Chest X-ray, PA view. Patient: 41 years old, sex F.
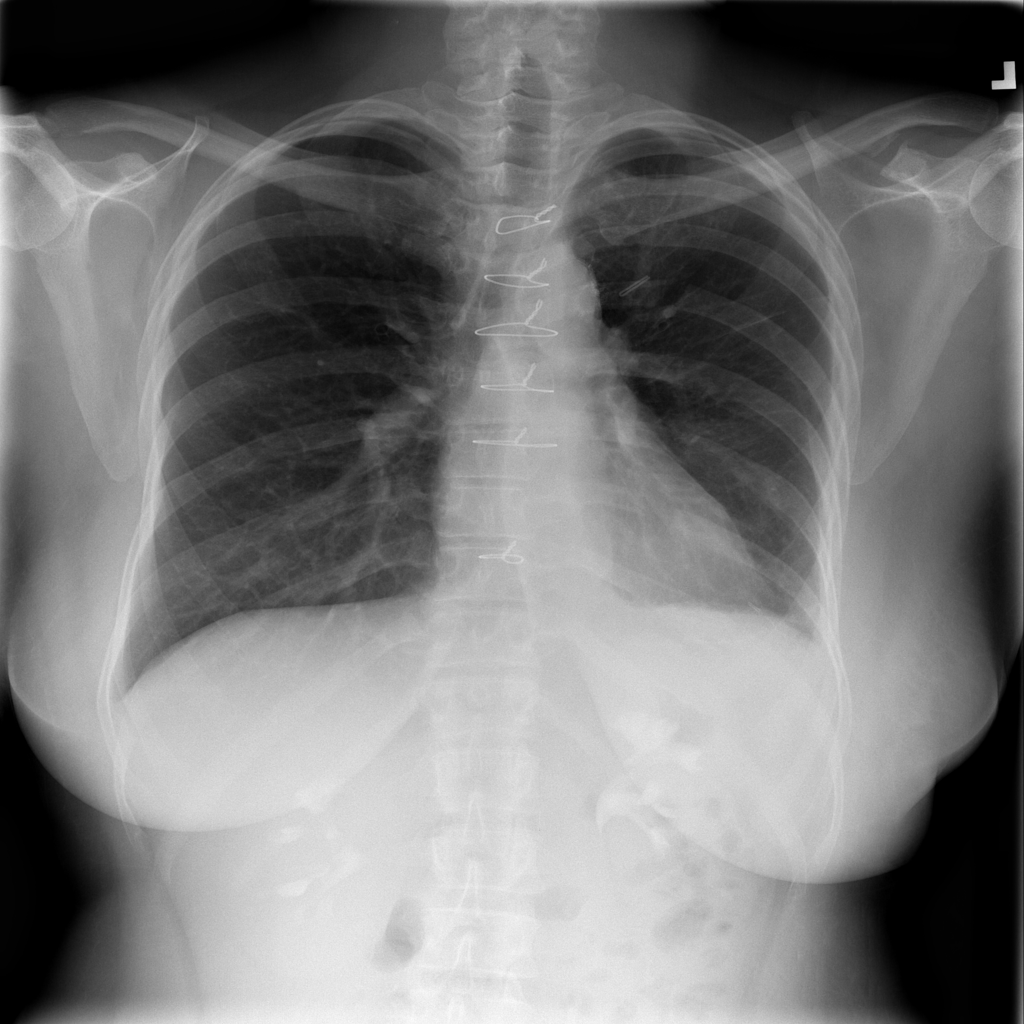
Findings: No Finding